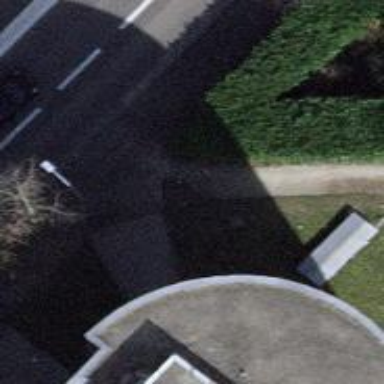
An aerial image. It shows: Bollard.